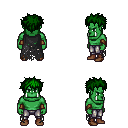
a pixel art fantasy rpg character, male body template, orc, green skin, black tattered cape, metal pants, green bedhead hairstyle, cloth bracers, brown shoes, four views (front, back, left, right), 2x2 character sprite sheet, small pixel art, hard edges, no anti-aliasing